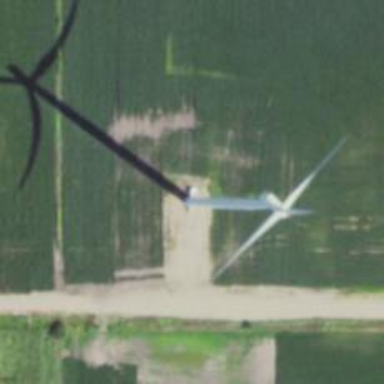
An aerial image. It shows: Wind generator powered by wind. The generator type is horizontal axis and it uses wind turbines.